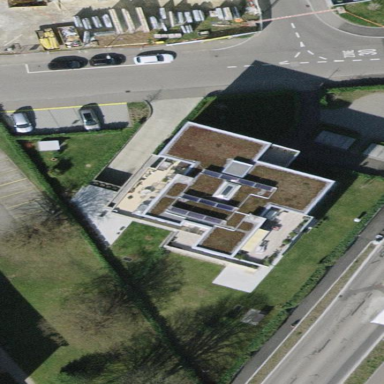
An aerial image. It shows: Building with apartments and flat roof.